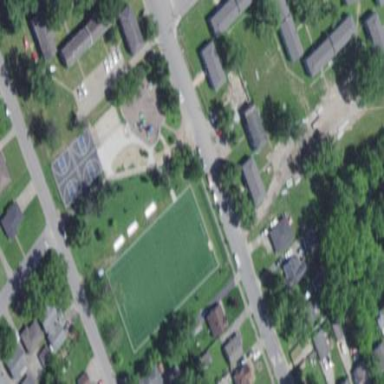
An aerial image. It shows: Soccer pitch for leisureland activities.